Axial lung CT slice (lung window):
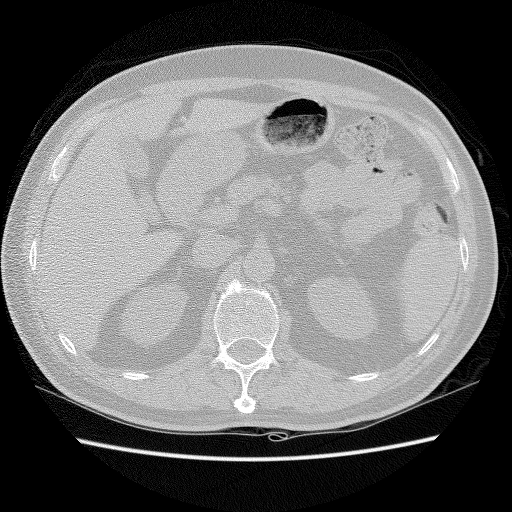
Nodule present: no